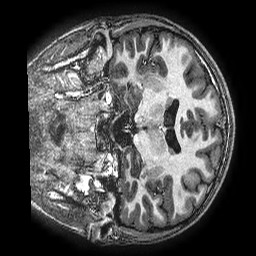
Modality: T1w
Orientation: coronal
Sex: male
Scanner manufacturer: ge
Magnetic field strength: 3 T
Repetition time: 0.00766 s
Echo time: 0.003476 s